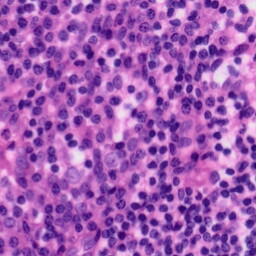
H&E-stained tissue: Tonsil